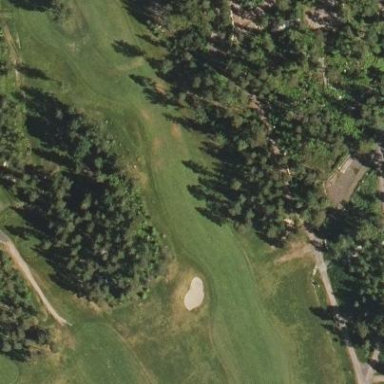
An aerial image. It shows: Golf fairway surrounded by grass.